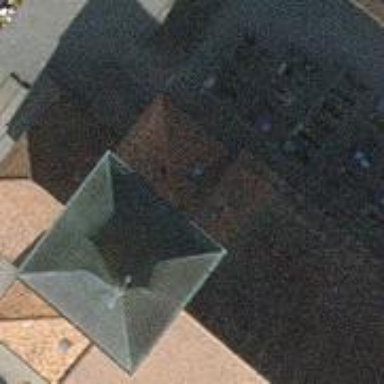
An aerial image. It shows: The building has pyramidal red roof.